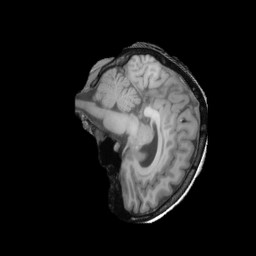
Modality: T1w
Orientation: sagittal
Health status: ill
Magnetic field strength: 3 T